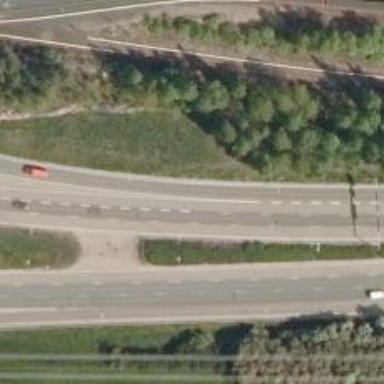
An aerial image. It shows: Trunk link road with asphalt surface.